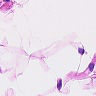
Metastatic tissue present: no